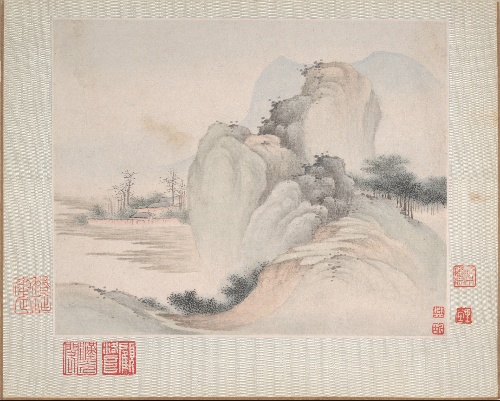
Title: 清  樊圻  為玉翁作山水圖  冊|Landscapes Painted for Yuweng
Artist: Fan Qi
Artist bio: Chinese, 1616–after 1694
Date: dated 1673
Object type: Album
Classification: Paintings
Medium: Album of eight leaves; ink and color on paper
Culture: China
Period: Qing dynasty (1644–1911)
Dimensions: 6 x 7 7/16 in. (15.2 x 18.9 cm)
Department: Asian Art
Credit line: Bequest of John M. Crawford Jr., 1988
Accession year: 1989
Repository: Metropolitan Museum of Art, New York, NY
Tags: Mountains|Landscapes